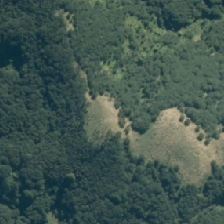
Land cover: manuka_kanuka